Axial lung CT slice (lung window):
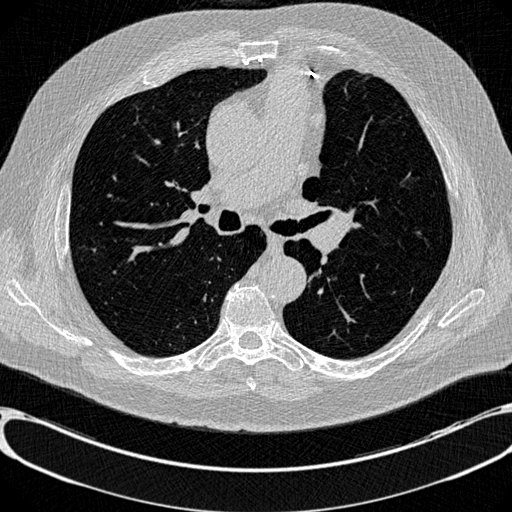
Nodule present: no